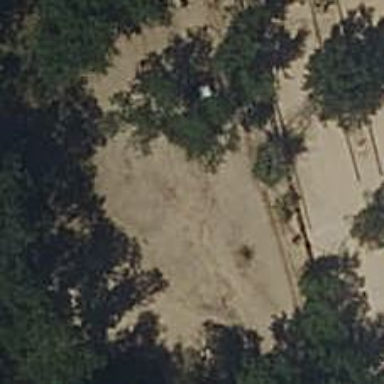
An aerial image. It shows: Picnic site popular for tourists.